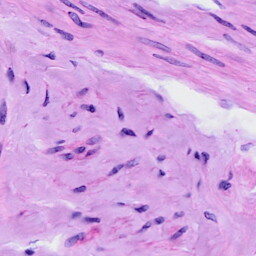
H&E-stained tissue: Cervix